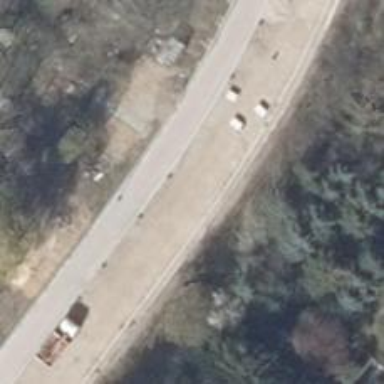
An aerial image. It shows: Secondary road with asphalt surface.